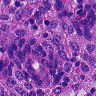
Metastatic tissue present: no